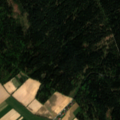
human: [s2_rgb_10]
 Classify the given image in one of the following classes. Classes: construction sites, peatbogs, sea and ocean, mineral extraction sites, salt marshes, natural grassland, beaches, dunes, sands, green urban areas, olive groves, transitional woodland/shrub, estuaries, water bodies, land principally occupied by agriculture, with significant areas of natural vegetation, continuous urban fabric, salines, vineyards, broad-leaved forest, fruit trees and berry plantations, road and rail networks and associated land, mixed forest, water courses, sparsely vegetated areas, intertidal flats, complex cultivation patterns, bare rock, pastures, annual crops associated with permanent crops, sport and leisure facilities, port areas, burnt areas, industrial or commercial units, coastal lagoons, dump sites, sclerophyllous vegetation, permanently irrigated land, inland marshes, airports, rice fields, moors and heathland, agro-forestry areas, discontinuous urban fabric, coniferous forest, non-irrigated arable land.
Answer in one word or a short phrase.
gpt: discontinuous urban fabric, non-irrigated arable land, coniferous forest